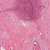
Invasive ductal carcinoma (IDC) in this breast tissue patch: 1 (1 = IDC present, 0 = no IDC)